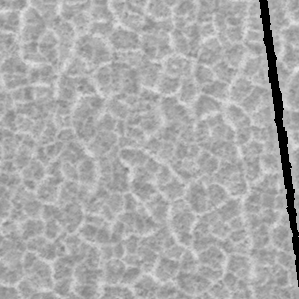
Label: frost